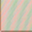
Piece: xx